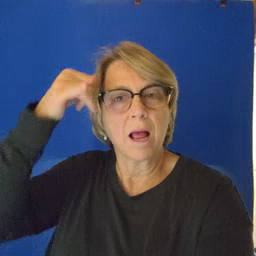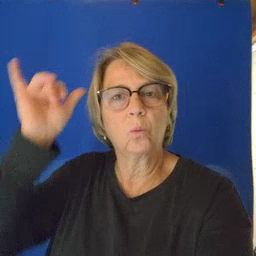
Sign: cow